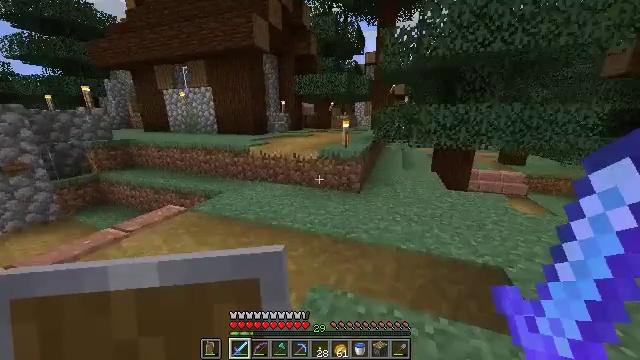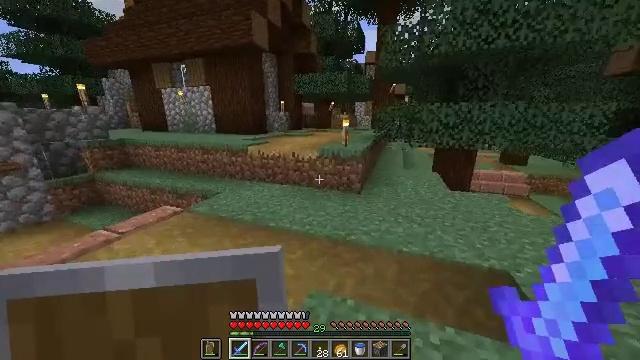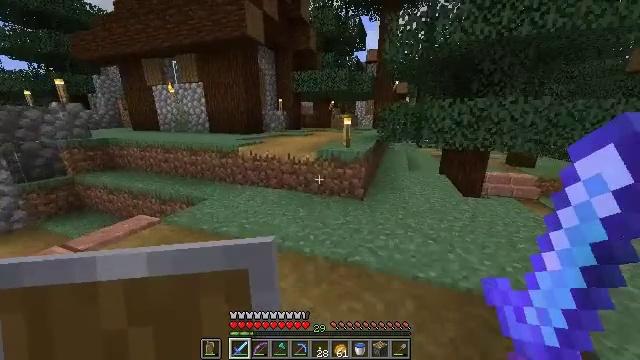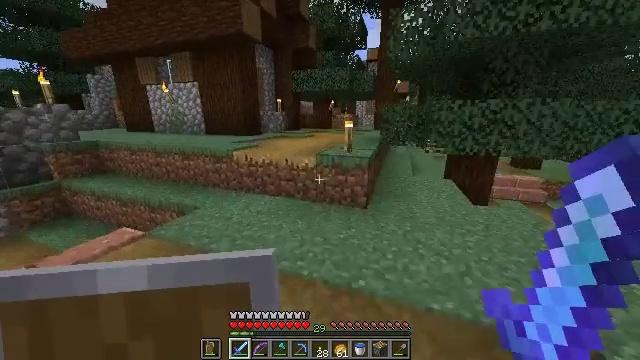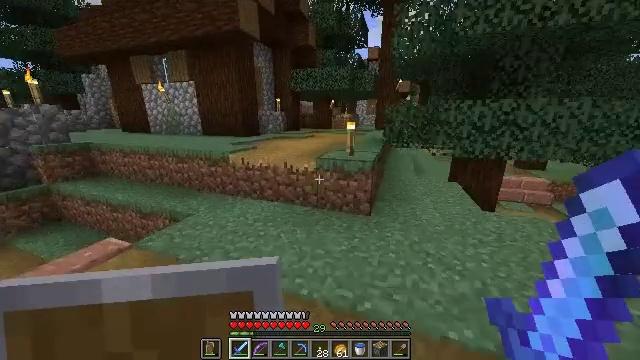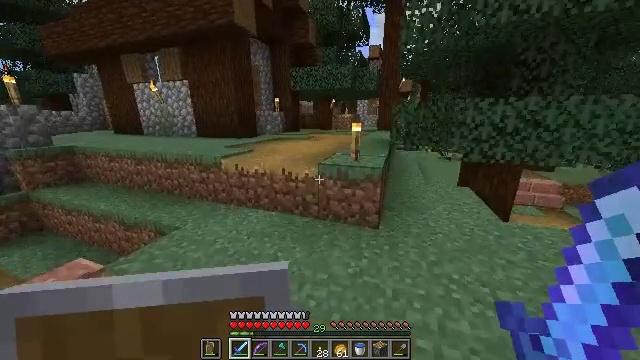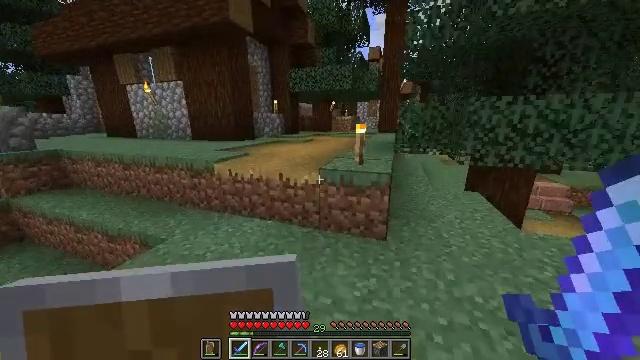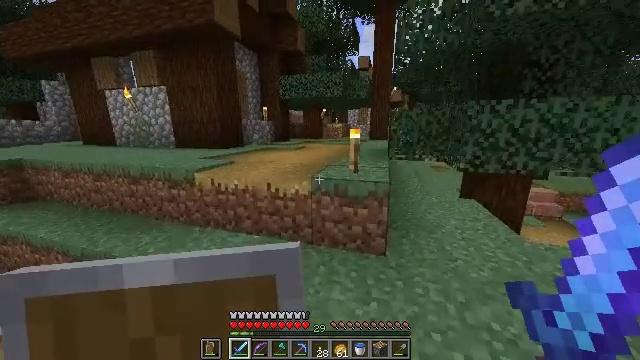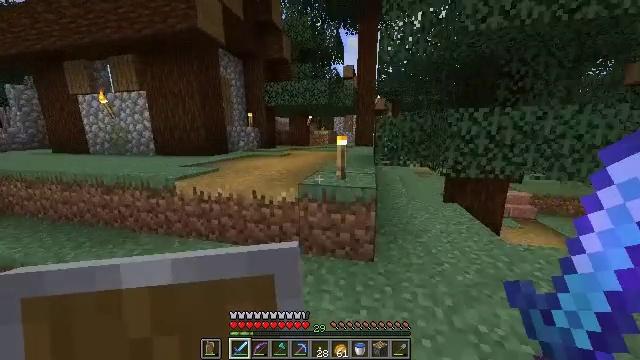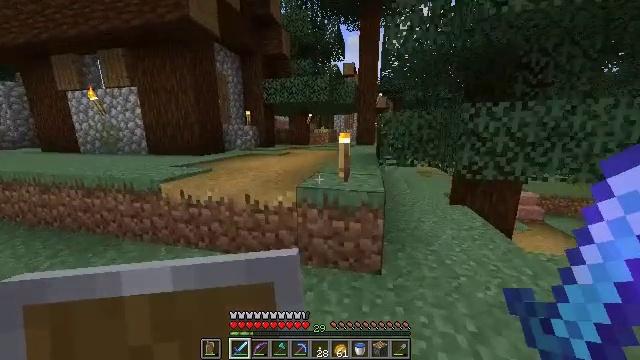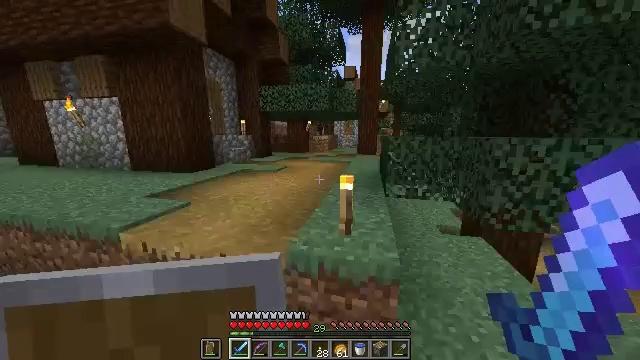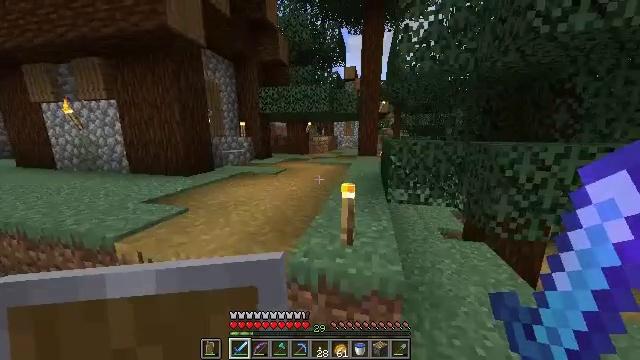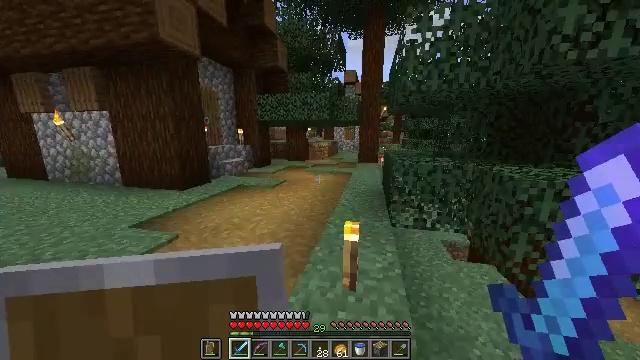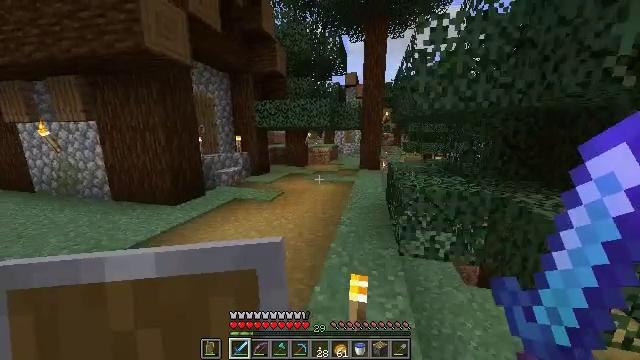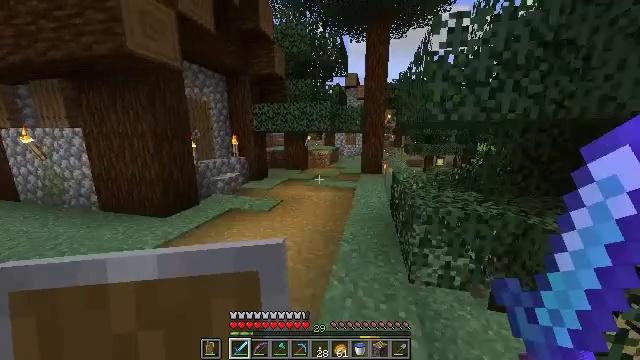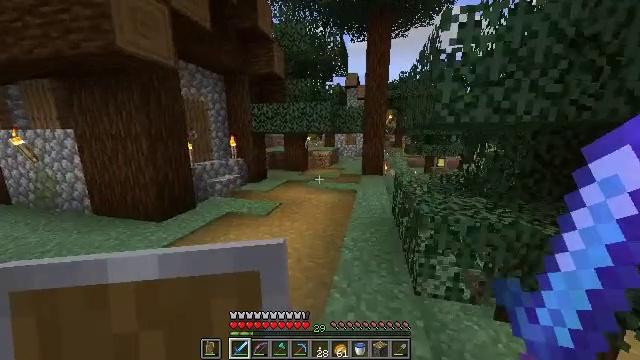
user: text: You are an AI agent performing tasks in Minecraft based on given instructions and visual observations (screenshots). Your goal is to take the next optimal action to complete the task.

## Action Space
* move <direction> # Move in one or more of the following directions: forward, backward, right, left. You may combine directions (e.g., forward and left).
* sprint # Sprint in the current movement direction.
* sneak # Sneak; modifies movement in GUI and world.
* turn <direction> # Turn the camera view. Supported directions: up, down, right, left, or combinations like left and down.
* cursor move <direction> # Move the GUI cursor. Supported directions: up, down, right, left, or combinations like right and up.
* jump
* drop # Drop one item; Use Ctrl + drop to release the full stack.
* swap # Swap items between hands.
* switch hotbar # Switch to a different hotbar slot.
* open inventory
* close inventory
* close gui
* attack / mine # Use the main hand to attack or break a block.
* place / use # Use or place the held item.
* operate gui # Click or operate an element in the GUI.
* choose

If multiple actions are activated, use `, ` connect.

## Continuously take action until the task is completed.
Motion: motion action
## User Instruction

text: Mine the sugar cane near rivers.
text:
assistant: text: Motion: move forward
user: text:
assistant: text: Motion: move forward
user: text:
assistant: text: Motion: move forward
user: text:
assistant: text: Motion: move forward
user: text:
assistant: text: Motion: move forward
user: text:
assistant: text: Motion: move forward
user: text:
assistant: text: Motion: move forward, turn right and up
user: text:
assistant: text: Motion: move forward, turn right and up
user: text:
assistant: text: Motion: move forward
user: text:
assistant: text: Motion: move forward, jump
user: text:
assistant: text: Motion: move forward, jump
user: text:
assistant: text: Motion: move forward, jump
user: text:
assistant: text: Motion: move forward, jump
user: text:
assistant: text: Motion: move forward
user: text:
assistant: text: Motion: move forward
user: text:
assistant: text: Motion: move forward
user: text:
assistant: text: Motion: move forward
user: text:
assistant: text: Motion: move forward
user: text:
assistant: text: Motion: move forward
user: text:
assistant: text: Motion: move forward, turn right and up
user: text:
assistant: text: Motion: move forward, turn right and up
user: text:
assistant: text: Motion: move forward, sprint
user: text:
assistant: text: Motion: move forward, sprint
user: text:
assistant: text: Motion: move forward, sprint
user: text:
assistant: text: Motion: move forward
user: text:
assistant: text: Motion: move forward, sprint
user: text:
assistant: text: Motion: move forward, sprint
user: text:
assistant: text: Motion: move forward, sprint
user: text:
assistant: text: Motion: move forward
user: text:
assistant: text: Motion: move forward